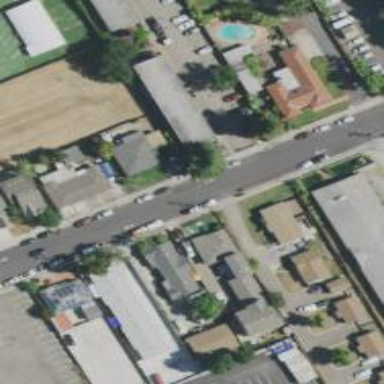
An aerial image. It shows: Alleyway designated as service road.